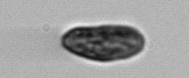
Label: Pseudochattonella_farcimen